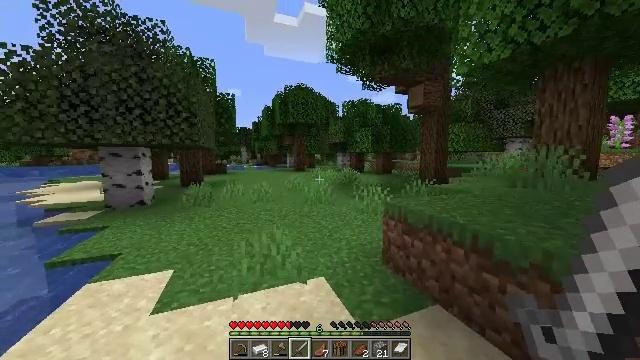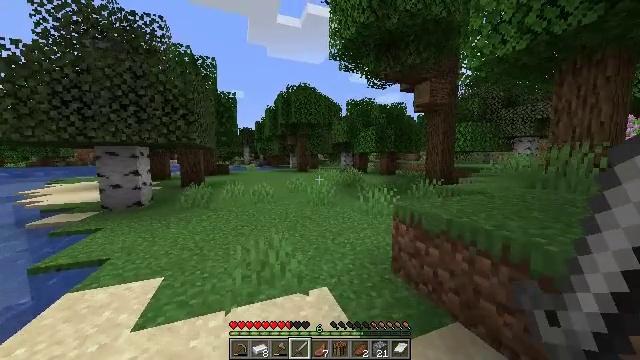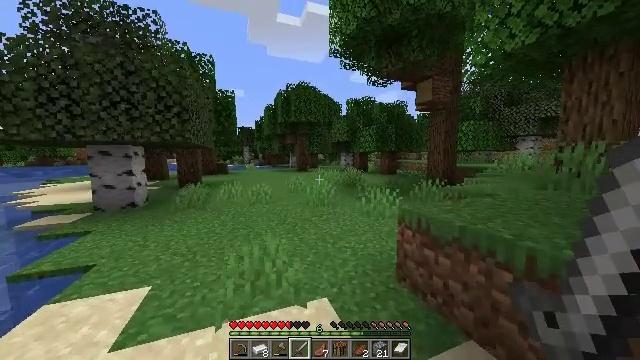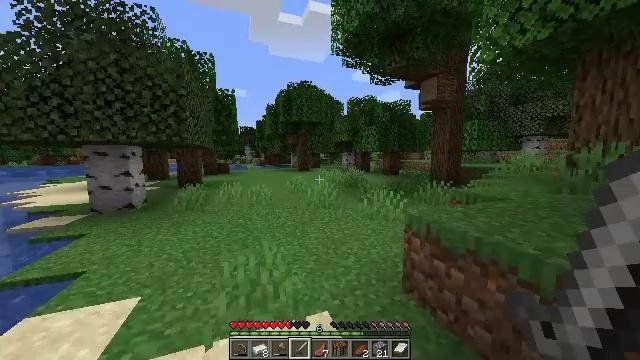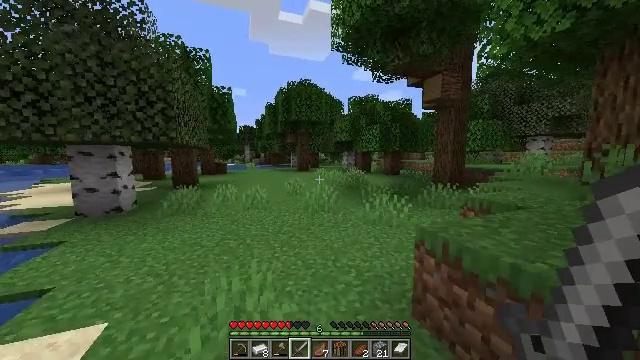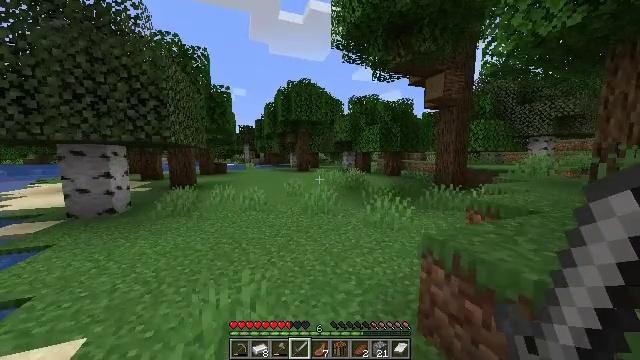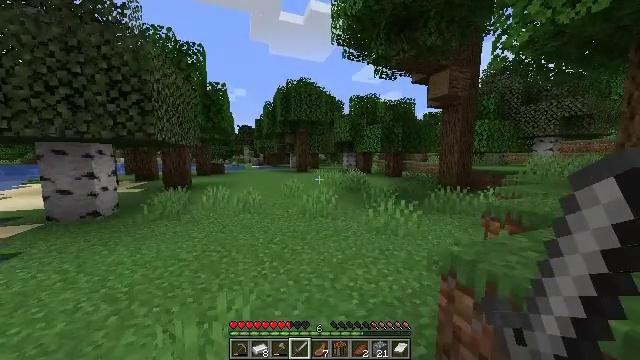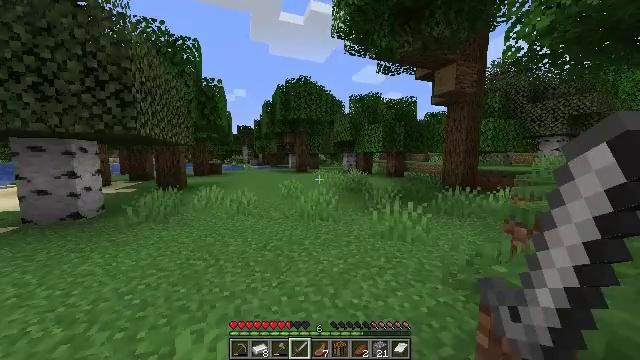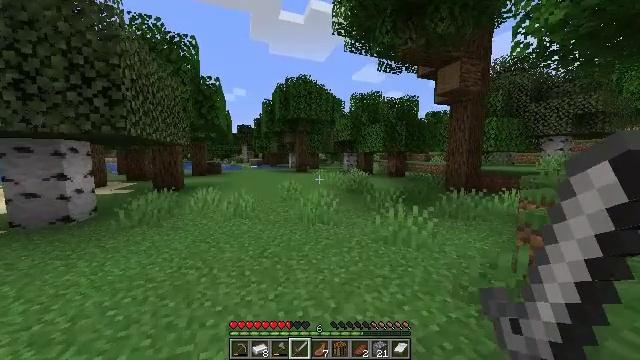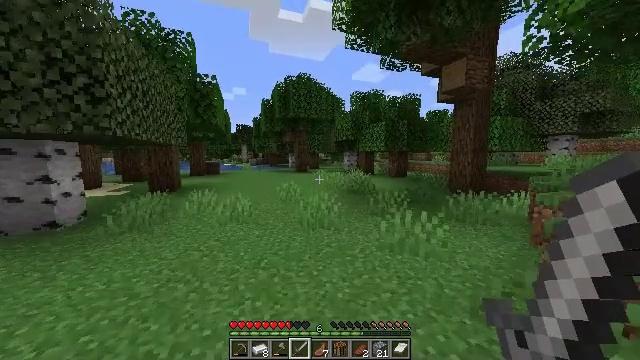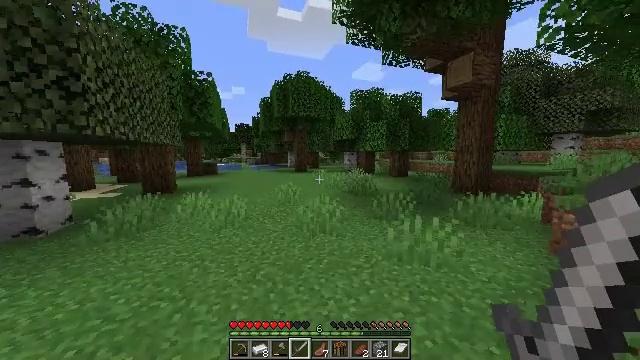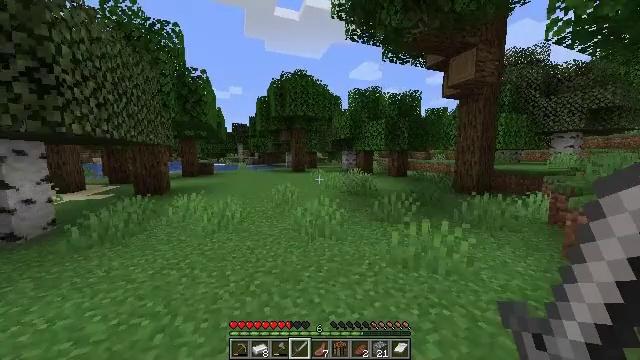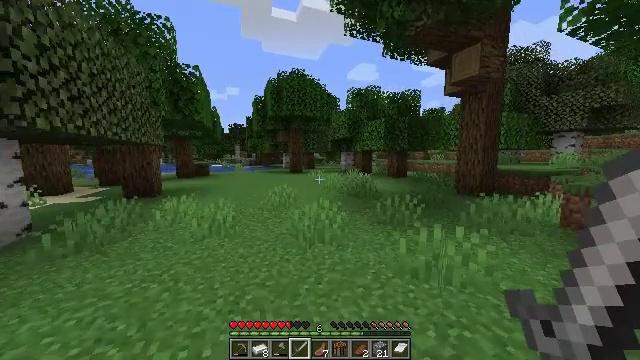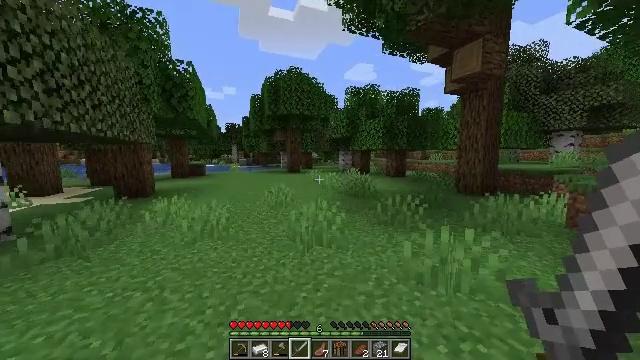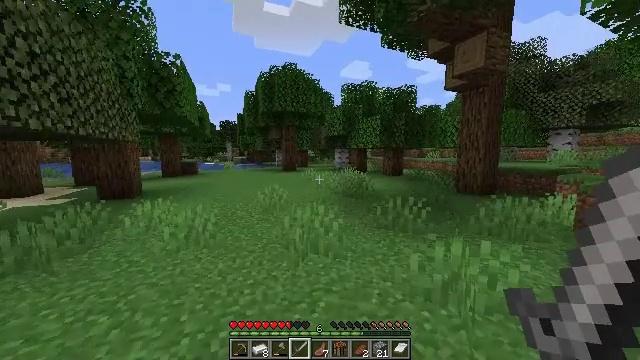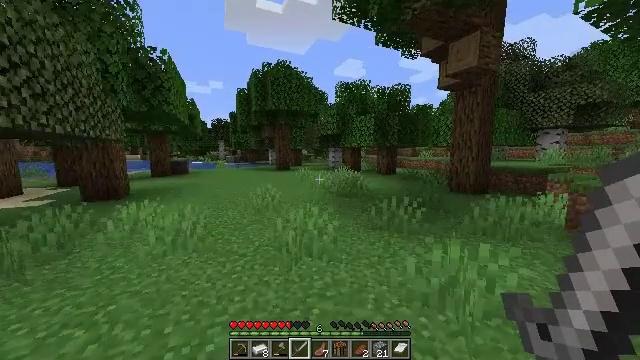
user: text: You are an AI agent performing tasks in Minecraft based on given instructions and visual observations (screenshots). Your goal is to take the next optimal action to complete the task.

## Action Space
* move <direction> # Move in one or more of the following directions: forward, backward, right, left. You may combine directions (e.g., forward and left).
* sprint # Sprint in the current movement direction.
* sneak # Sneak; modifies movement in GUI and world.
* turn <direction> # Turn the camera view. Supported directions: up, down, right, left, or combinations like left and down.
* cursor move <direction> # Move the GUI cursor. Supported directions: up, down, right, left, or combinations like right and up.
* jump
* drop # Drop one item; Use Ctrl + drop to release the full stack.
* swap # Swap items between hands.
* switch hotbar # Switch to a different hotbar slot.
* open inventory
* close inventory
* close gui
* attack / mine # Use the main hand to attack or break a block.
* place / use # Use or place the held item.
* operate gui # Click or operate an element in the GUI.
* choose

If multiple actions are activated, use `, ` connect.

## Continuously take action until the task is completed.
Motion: motion action
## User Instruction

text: Gather oak leaves by attacking.
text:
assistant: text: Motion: move forward, sprint
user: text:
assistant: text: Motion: move forward, sprint
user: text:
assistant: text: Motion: move forward, sprint
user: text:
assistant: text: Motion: move forward, sprint
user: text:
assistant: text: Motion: move forward, sprint
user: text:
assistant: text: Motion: move forward, sprint
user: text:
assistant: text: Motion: move forward, sprint
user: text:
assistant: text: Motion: move forward, sprint
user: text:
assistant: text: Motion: move forward, sprint
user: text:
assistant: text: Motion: move forward, sprint
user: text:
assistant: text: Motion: move forward, sprint
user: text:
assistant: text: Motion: move forward, sprint
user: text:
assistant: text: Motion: move forward, sprint
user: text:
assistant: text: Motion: move forward, sprint, turn right
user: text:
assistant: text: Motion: move forward, sprint, turn right
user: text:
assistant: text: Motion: move forward, sprint, turn right
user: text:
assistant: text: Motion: move forward, sprint, turn right
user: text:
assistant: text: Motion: move forward, sprint
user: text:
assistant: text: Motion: move forward, sprint
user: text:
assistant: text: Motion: move forward, sprint
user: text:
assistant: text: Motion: move forward, sprint
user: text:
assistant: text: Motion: move forward, sprint
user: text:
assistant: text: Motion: move forward, sprint
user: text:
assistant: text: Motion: move forward, sprint
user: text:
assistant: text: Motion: move forward, sprint
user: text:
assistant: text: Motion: move forward, sprint
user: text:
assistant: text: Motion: move forward, sprint, turn right
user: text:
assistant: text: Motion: move forward, sprint, turn right
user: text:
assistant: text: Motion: move forward, sprint, turn right
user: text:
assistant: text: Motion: move forward, sprint, turn right